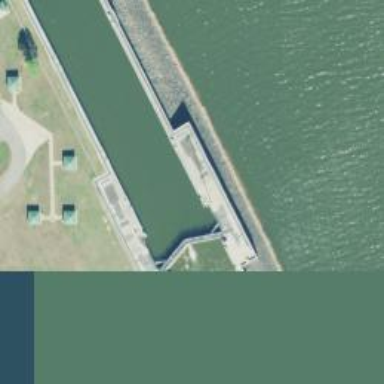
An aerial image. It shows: Lock gate along waterway.